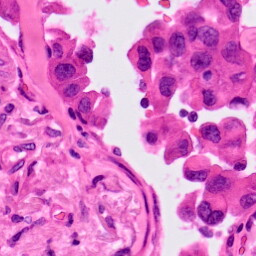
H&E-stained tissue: Lung